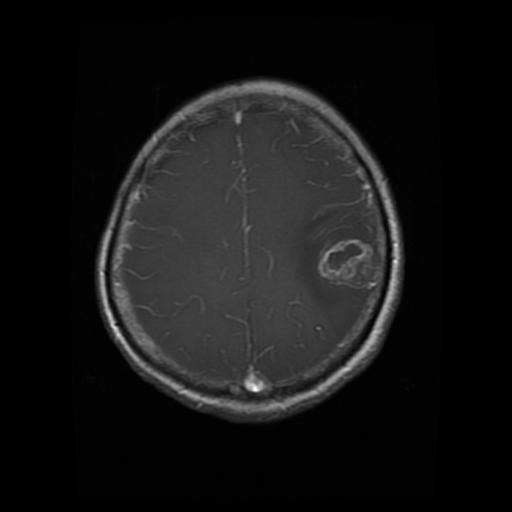
Label: glioma